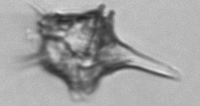
Label: Amylax